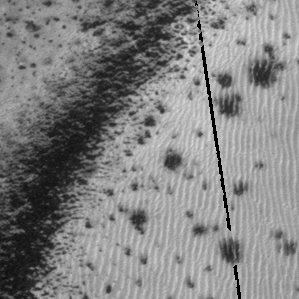
Label: frost